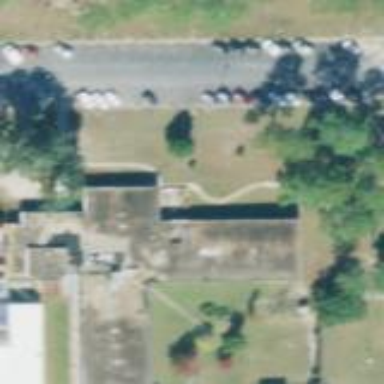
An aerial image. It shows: Hospital building.